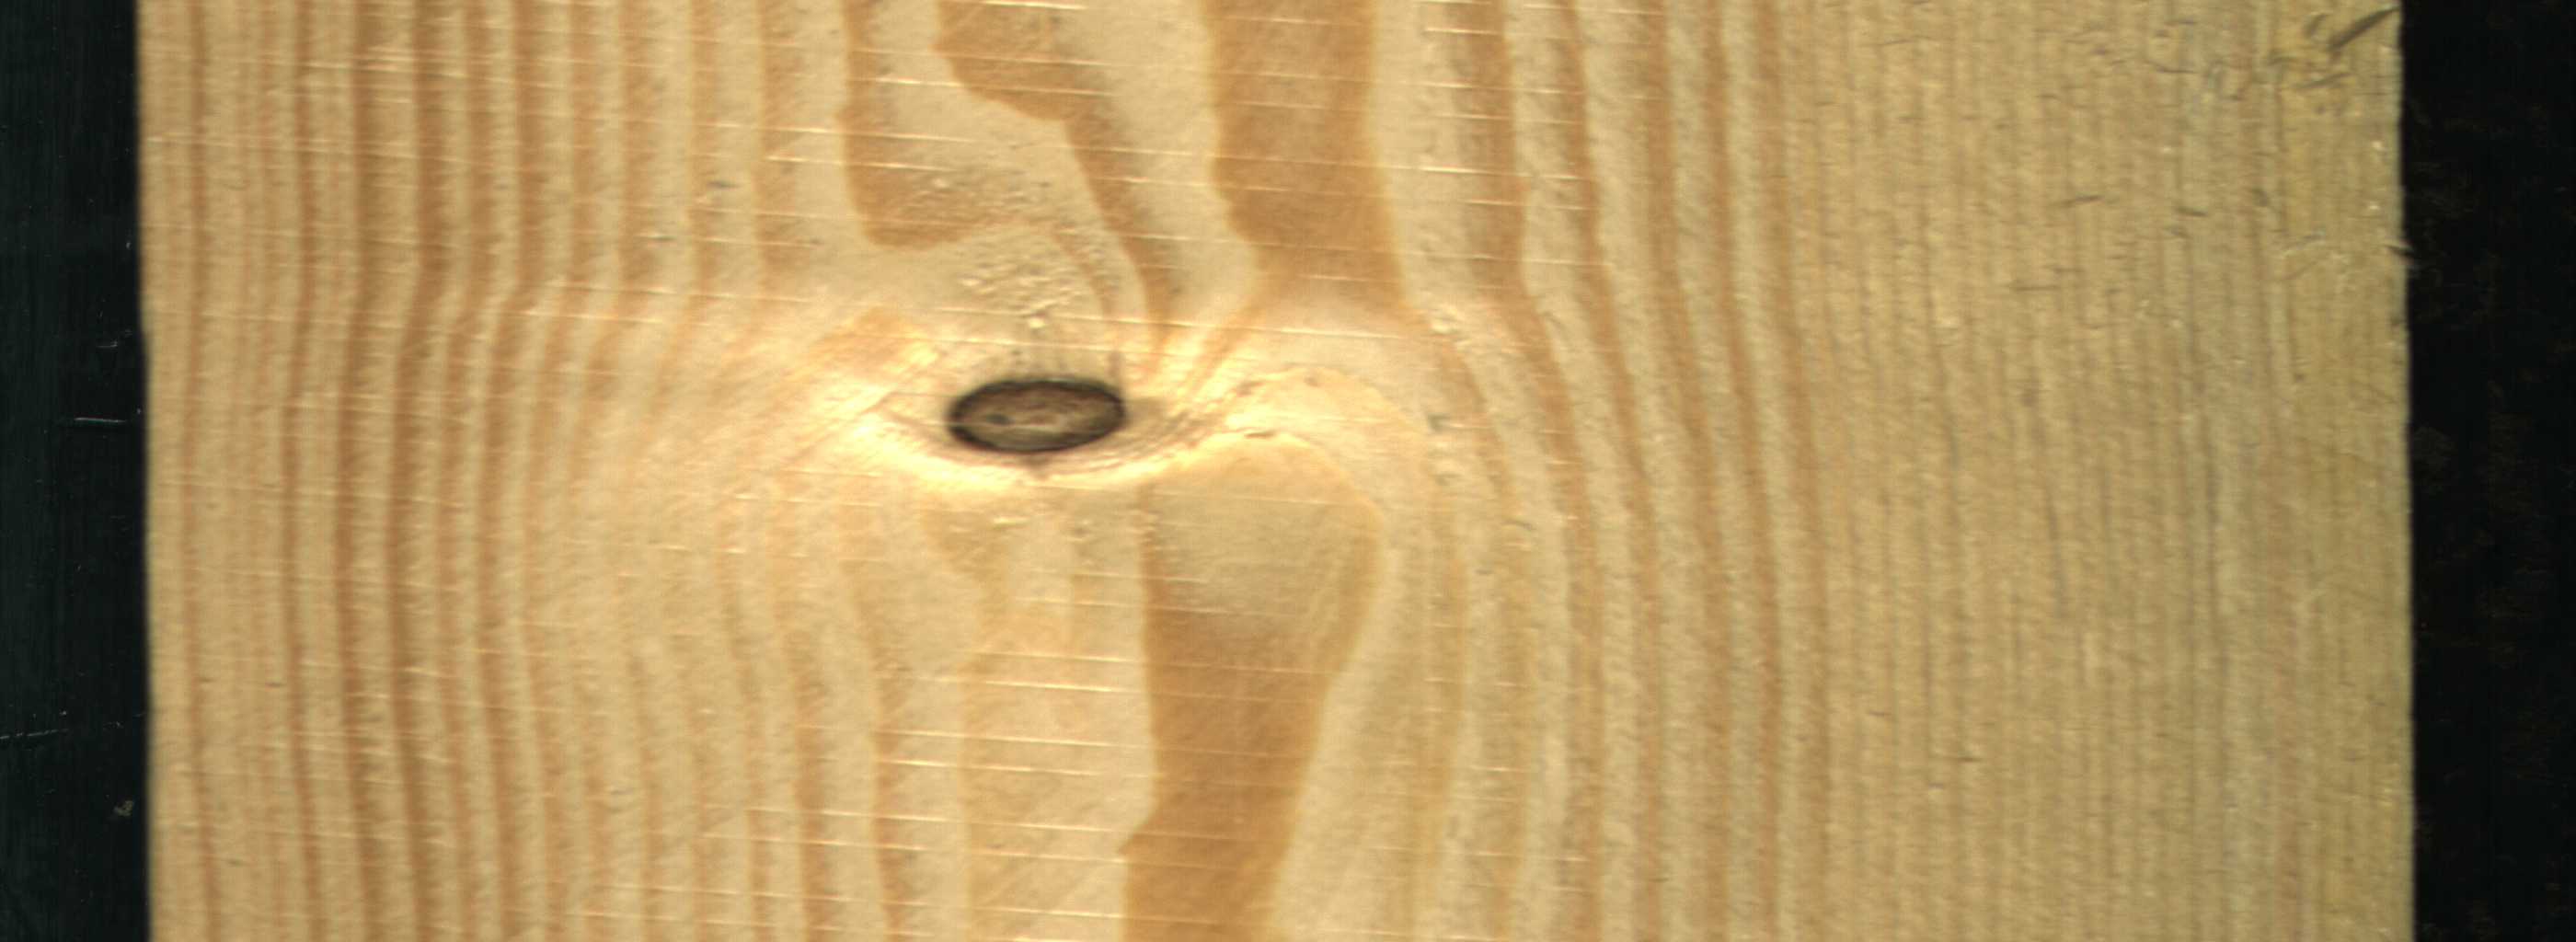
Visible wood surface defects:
Dead_Knot